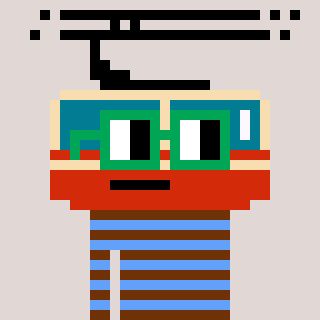
a pixel art character with square green glasses, a tram wagon-shaped head and a blue-colored body on a warm background